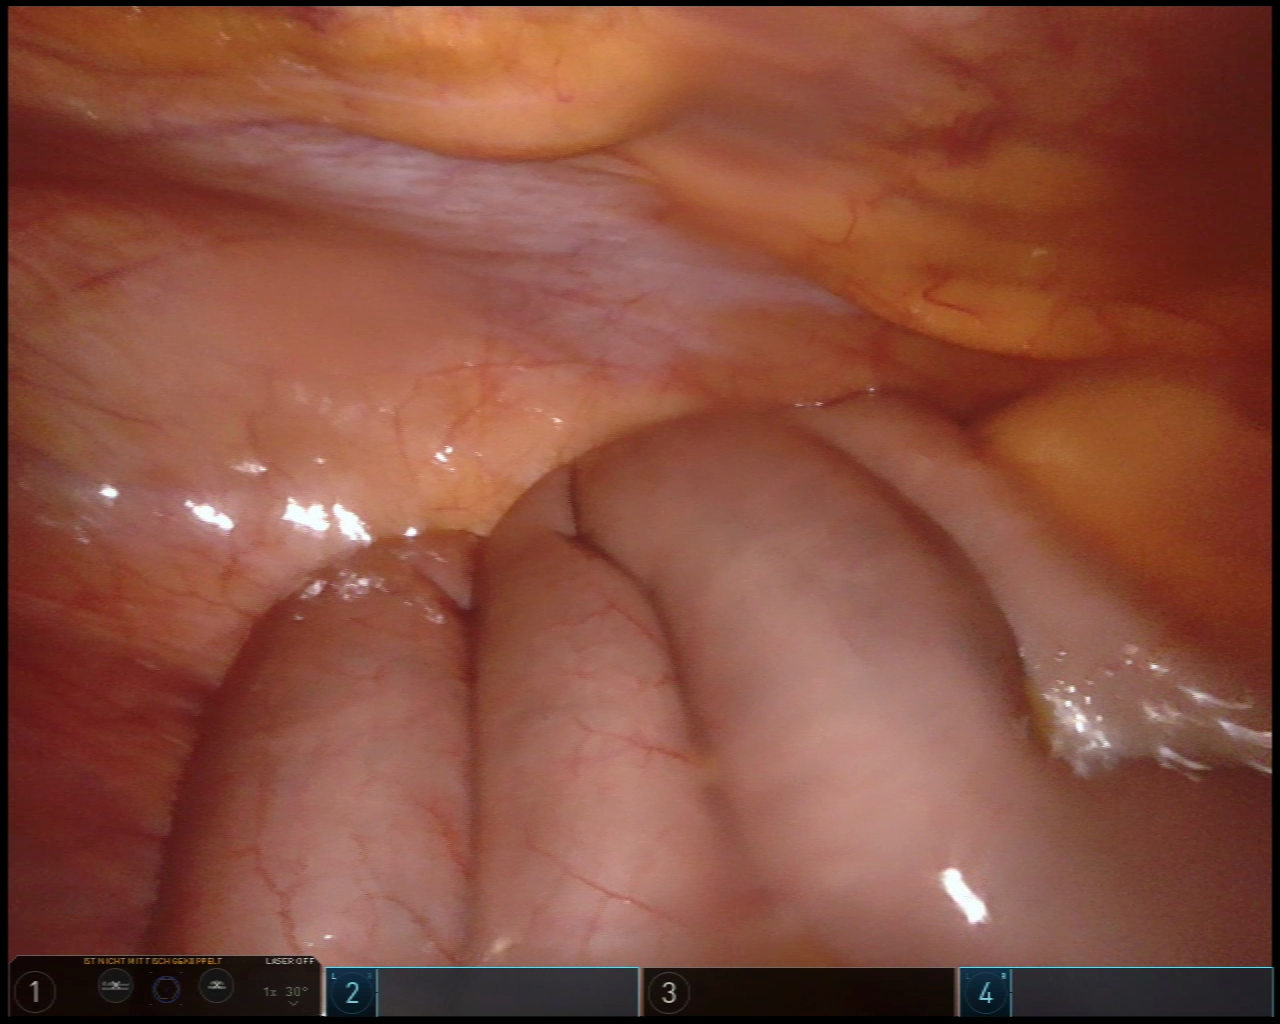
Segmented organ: small_intestine
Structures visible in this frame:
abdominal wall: yes
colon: no
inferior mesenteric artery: no
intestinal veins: no
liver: no
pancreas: no
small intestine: yes
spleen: no
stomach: no
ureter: no
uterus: no
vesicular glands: no